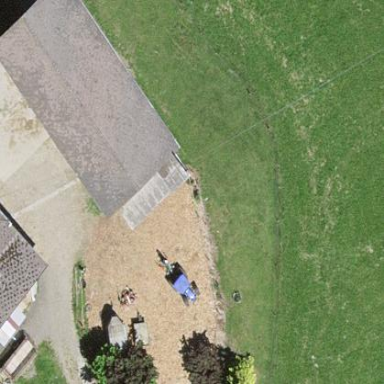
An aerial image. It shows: Shed building.